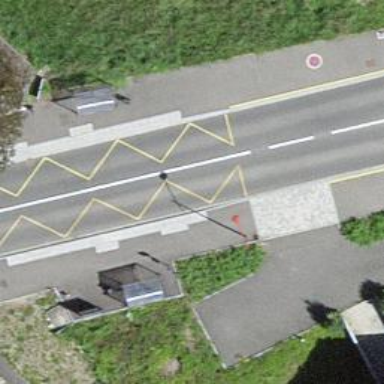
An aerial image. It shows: Bus stop with platform for public transport.